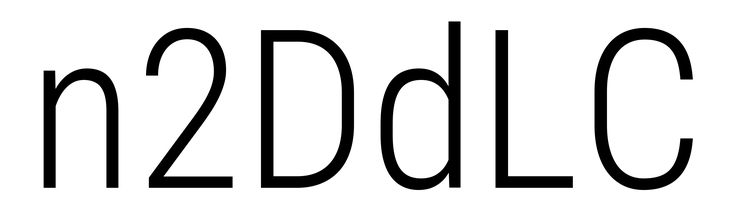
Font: Roboto_Condensed_Light